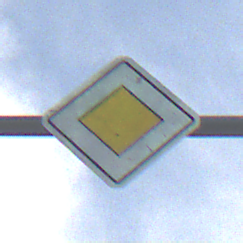
Verkehrszeichen: Vorfahrtsstrasse
Umgebung: Outdoor, Nature
Tageszeit: MorningAfternoon
Wetter: PartlyCloudy
Licht: Natural
Jahreszeit: NotSpecified
Kontrast: HighContrast